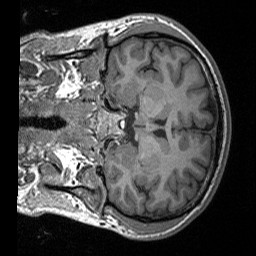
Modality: T1w
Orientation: coronal
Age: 22
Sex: male
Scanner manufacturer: siemens
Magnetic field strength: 3 T
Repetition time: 1.9 s
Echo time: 0.00252 s